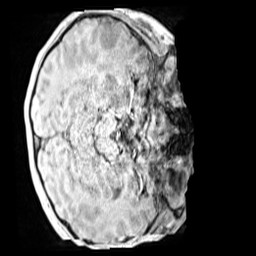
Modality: MP2RAGE
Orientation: axial
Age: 11
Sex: female
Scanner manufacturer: siemens
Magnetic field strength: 3 T
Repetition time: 4 s
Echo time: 0.00299 s